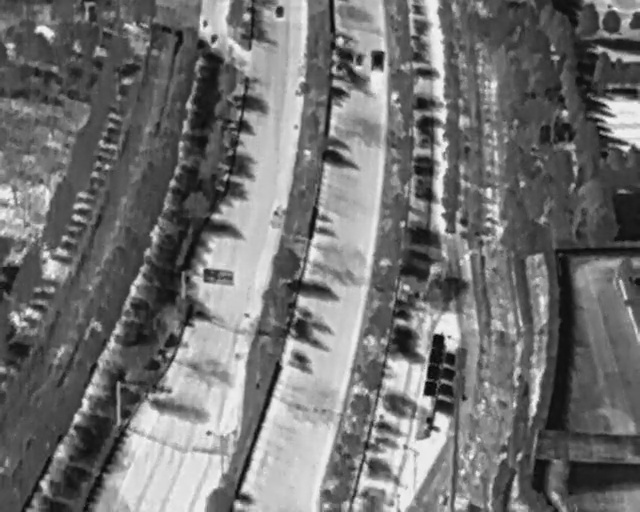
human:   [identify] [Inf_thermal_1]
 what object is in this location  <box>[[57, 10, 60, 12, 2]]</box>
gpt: <ref>1 small othervehicle at the top</ref>